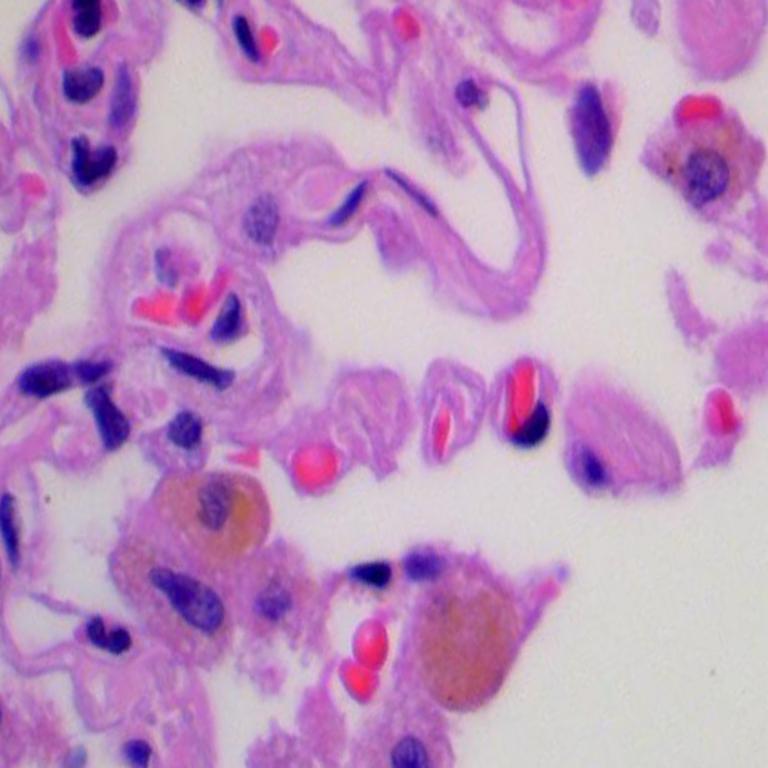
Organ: lung
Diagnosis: benign